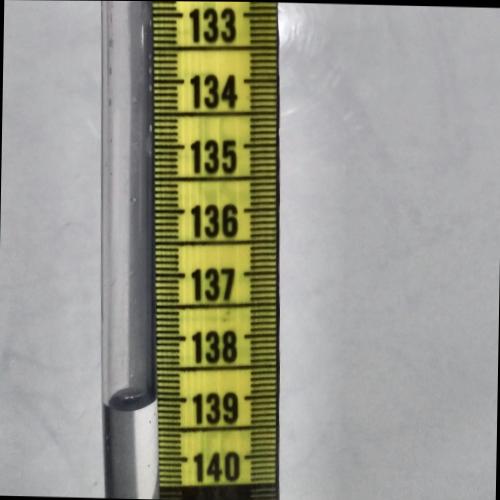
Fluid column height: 139.1 cm